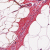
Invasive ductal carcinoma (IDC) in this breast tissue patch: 0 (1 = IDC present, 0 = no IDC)